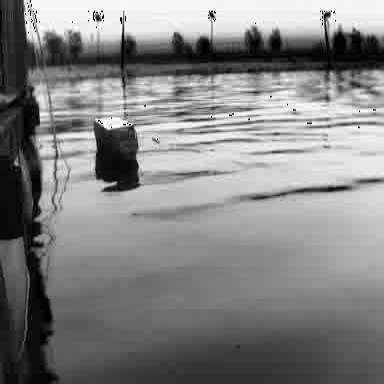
There is a fishing_boat in the infrared image.